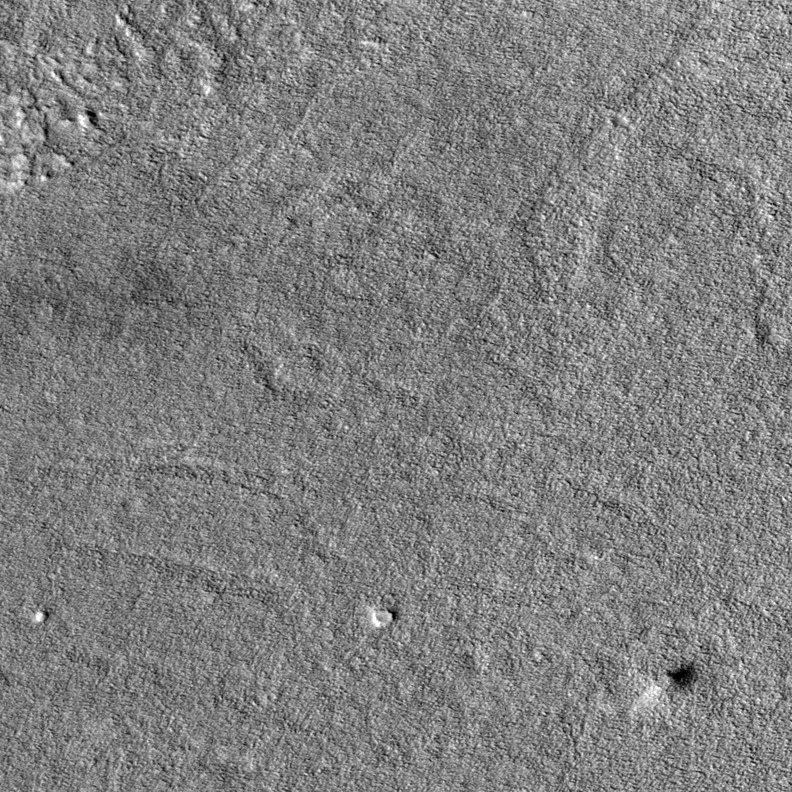
Label: dustdevil